Field crop: tomato
Growth stage: 1
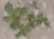
Species: portulaca